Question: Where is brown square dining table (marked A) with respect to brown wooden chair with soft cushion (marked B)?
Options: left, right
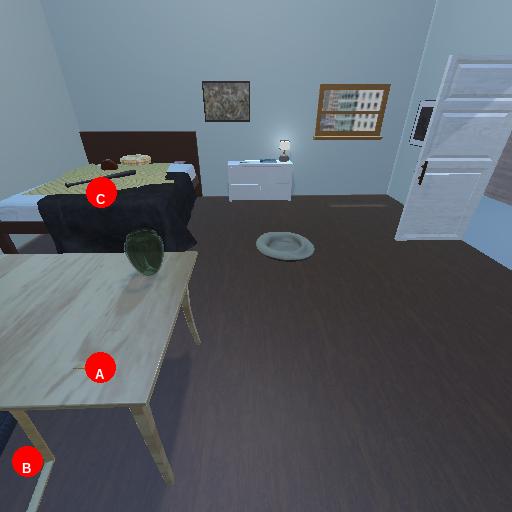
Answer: left